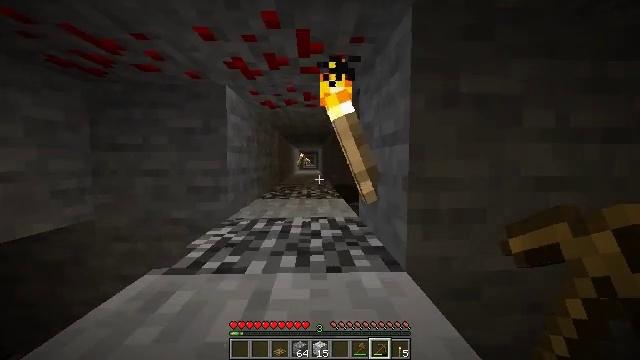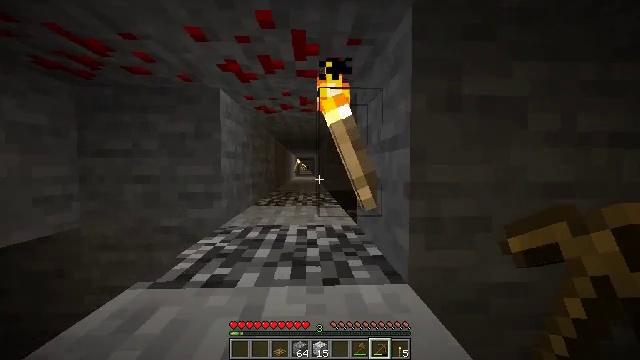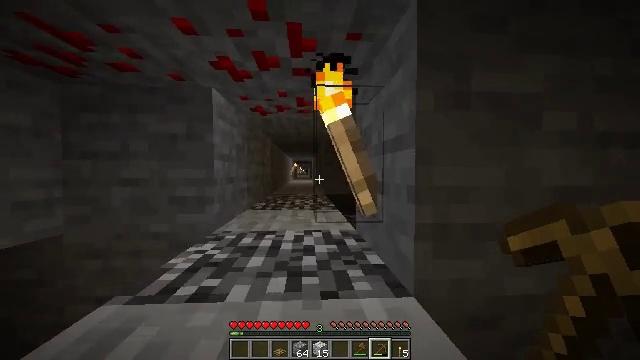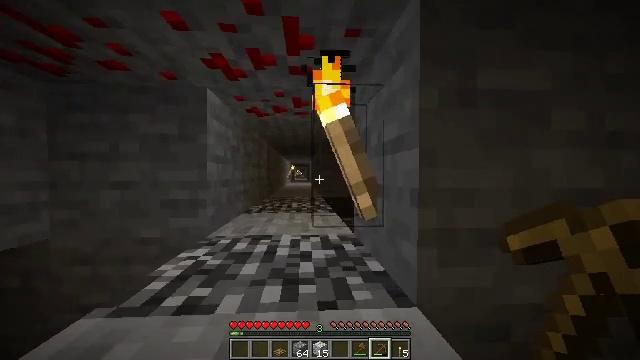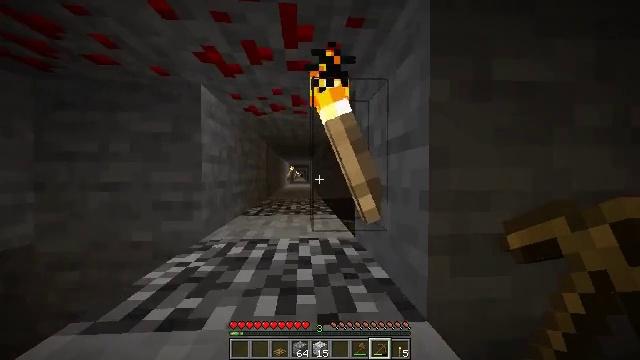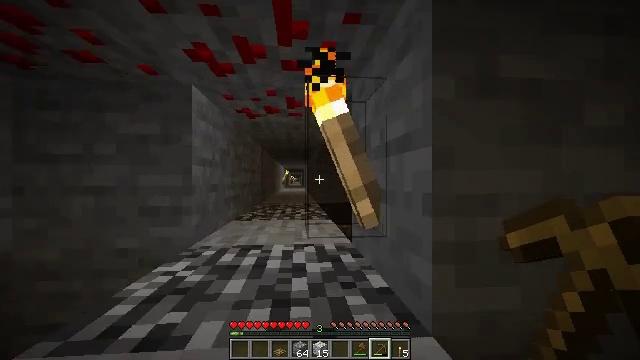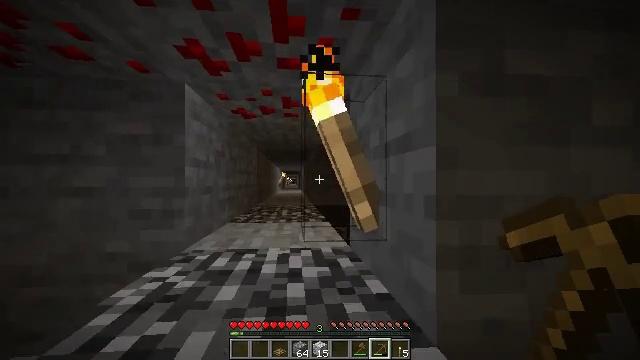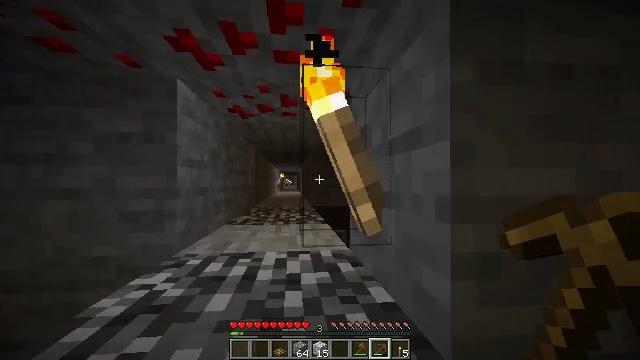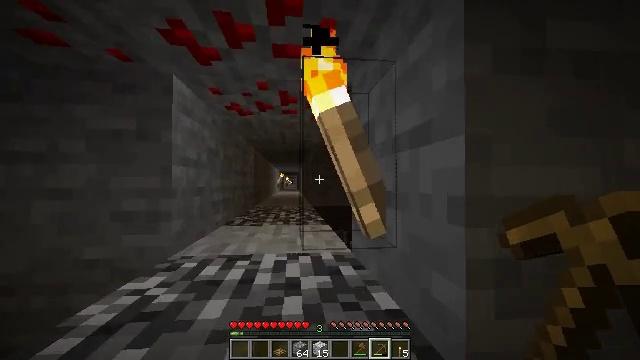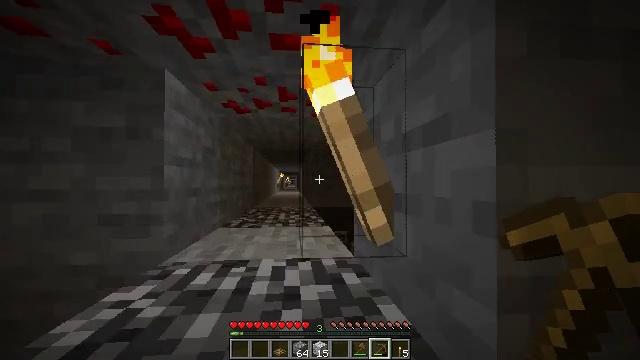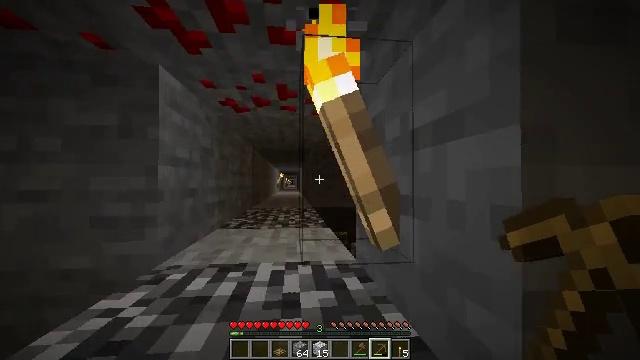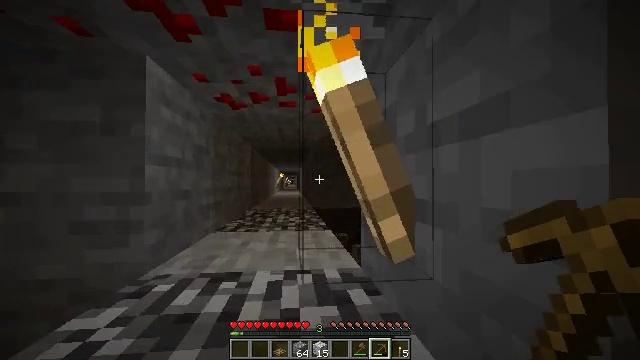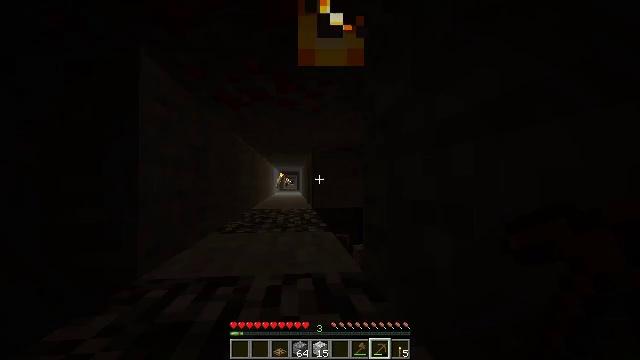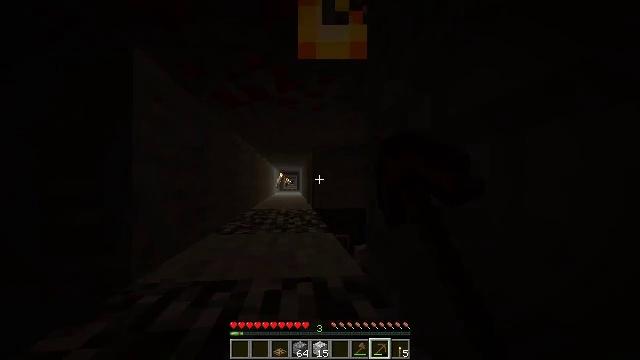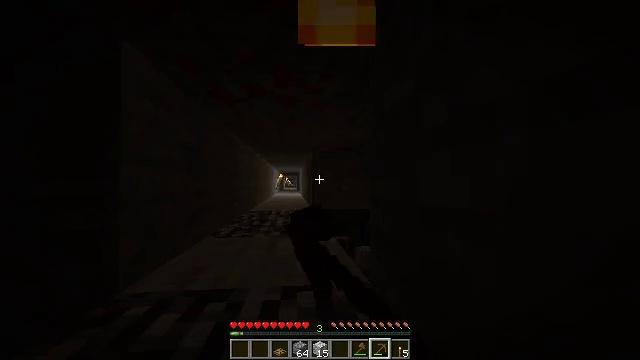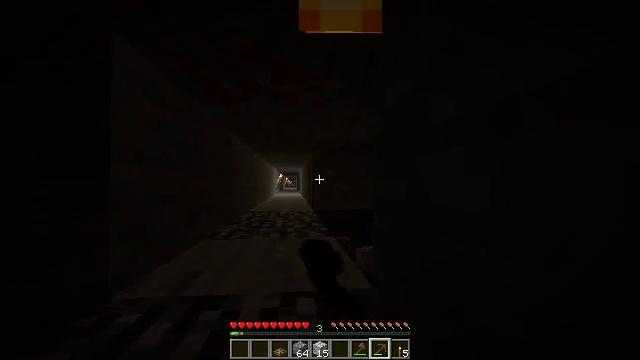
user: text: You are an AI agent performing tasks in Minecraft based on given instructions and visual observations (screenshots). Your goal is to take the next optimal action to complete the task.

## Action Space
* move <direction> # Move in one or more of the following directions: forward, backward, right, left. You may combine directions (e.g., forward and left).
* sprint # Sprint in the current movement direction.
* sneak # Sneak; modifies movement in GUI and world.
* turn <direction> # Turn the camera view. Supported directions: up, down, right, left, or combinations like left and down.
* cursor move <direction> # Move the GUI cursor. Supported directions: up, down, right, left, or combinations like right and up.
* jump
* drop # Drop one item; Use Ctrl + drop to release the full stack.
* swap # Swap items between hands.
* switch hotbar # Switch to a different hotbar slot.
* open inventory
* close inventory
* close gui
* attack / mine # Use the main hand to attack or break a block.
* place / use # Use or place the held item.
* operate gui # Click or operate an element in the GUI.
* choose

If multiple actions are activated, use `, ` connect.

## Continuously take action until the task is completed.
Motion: motion action
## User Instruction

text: Gather the wall torch from the wall.
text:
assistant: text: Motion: move forward, turn up
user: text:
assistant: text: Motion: move forward
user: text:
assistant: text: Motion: move forward
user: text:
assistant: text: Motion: move forward
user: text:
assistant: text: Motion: move forward, turn right
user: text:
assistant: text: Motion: move forward
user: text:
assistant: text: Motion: move forward
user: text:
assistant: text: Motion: move forward
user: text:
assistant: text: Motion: move forward
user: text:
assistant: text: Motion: move forward
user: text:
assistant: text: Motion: move forward
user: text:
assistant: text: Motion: move forward, attack / mine
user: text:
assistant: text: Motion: move forward, attack / mine
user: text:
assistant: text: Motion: move forward, attack / mine
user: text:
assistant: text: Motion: move forward, attack / mine
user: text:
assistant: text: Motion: move forward
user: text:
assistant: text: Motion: move forward
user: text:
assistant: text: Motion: move forward, turn left
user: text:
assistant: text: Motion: move forward, turn left and down
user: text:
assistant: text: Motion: move forward, turn left
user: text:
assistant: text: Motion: move forward, turn left
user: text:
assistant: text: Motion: move forward
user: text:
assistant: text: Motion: move forward
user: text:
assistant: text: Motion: move forward
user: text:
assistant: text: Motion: move forward
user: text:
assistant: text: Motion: move forward
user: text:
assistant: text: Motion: move forward
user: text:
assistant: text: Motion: move forward
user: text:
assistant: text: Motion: move forward
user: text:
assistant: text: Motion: move forward